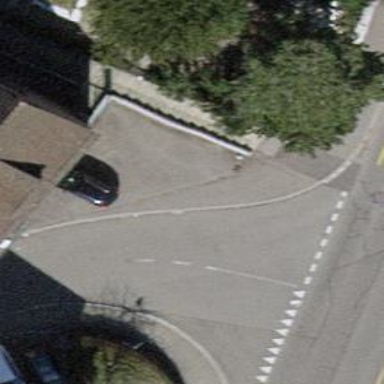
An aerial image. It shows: Kerb serving as barrier.